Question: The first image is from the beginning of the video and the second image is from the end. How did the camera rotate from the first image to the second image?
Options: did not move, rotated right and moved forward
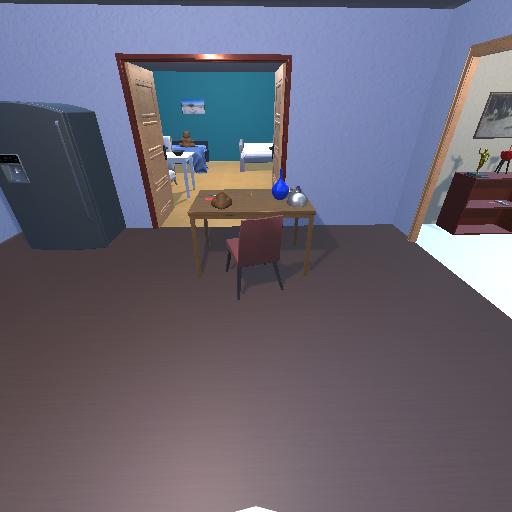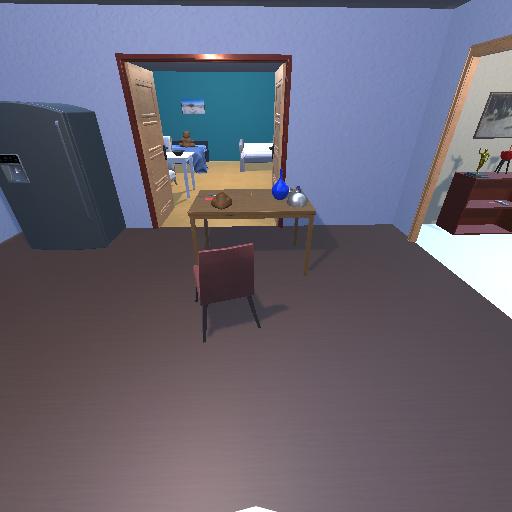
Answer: did not move